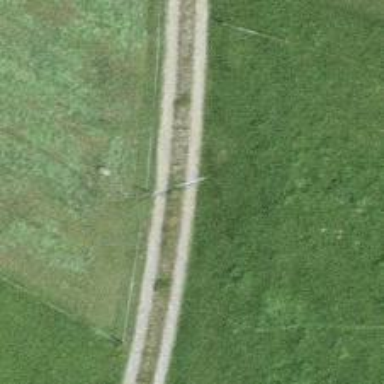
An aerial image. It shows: Grassy track with grade 5 track type.